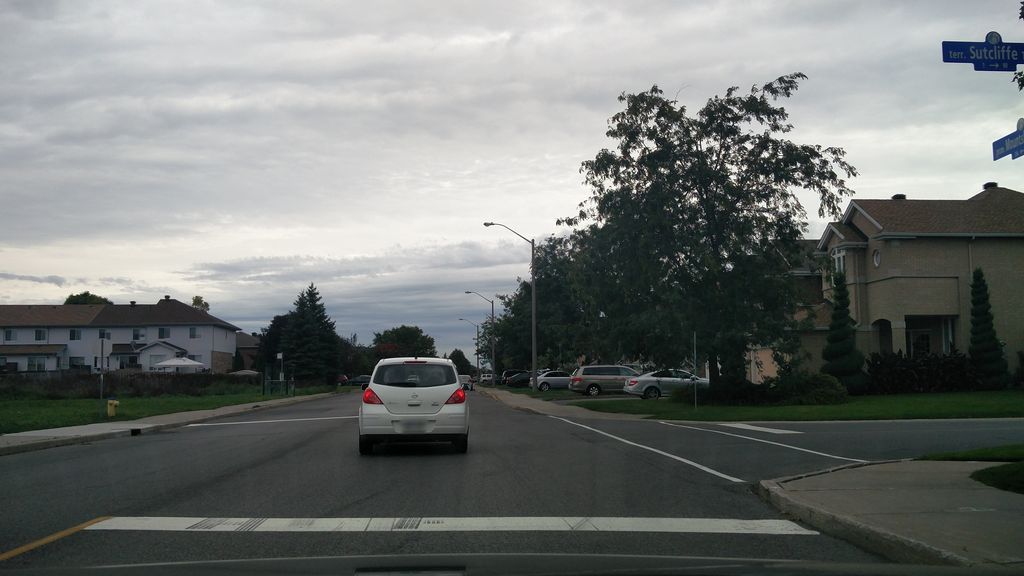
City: ottawa-gatineau